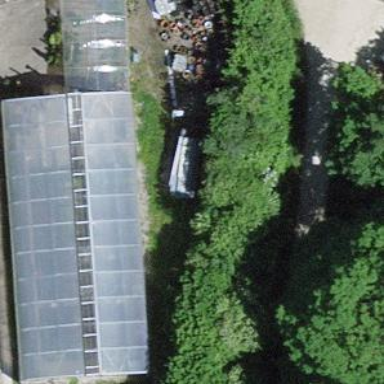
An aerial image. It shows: Greenhouse.